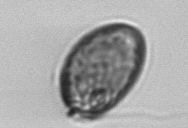
Label: Prorocentrum